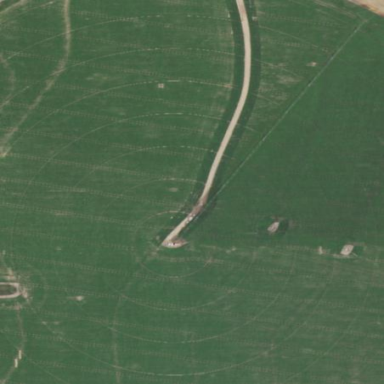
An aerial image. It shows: Farmland with pivot irrigation system.